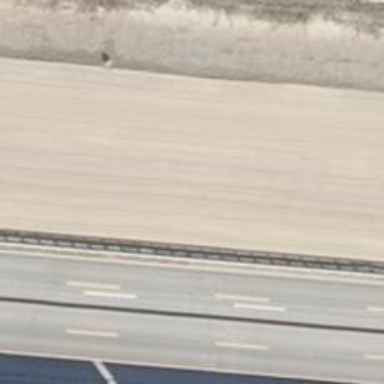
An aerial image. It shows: Asphalt motorway.